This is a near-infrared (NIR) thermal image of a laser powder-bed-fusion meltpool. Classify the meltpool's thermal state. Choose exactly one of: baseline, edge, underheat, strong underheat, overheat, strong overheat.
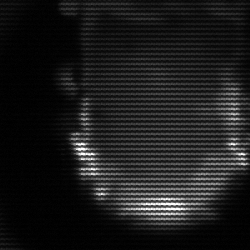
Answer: baseline